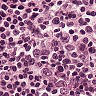
Metastatic tissue present: no